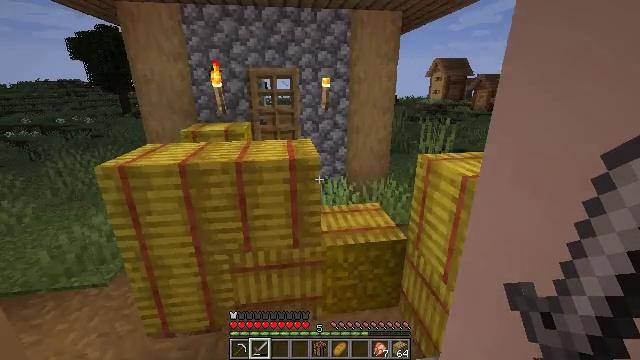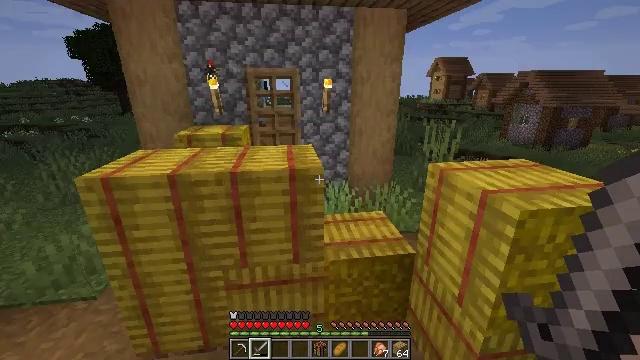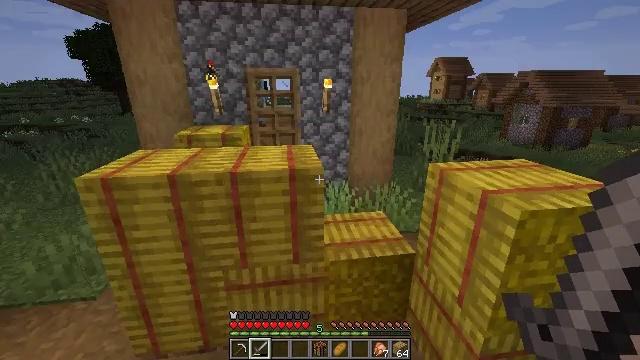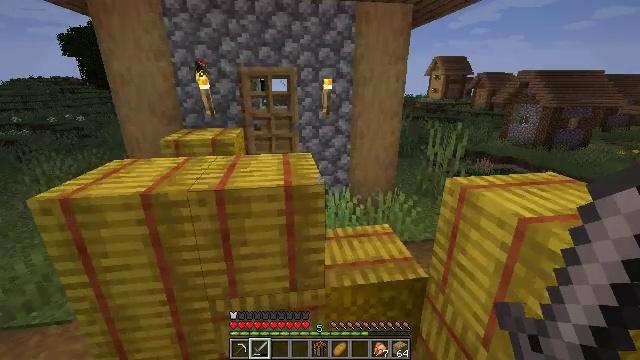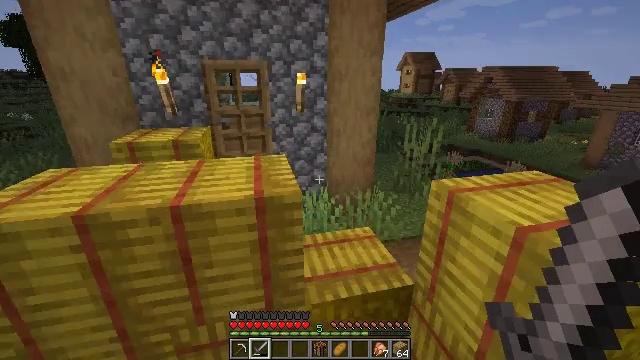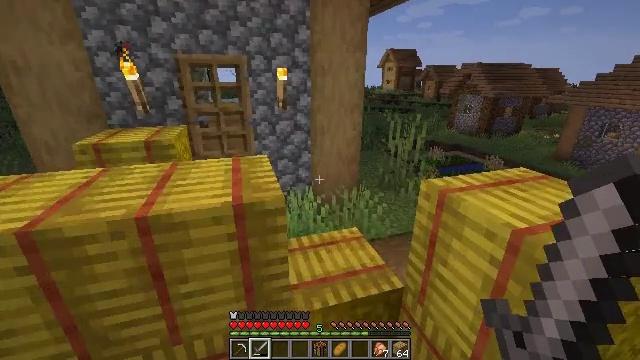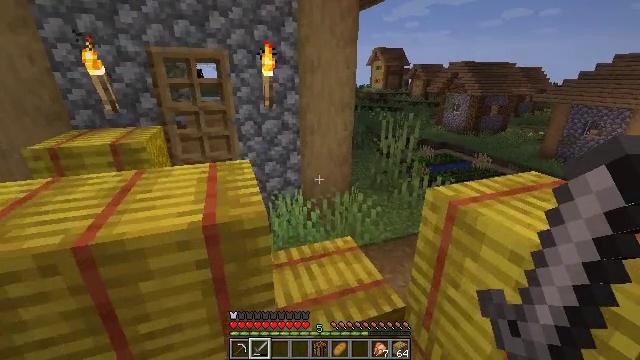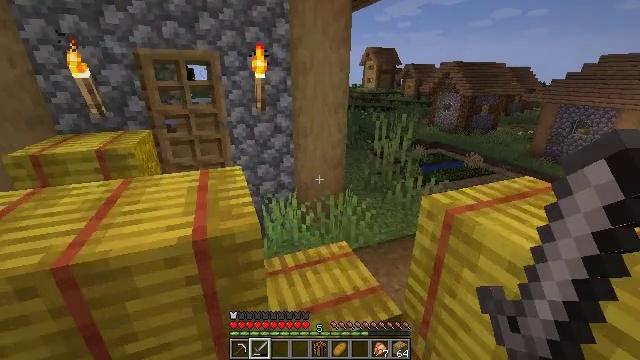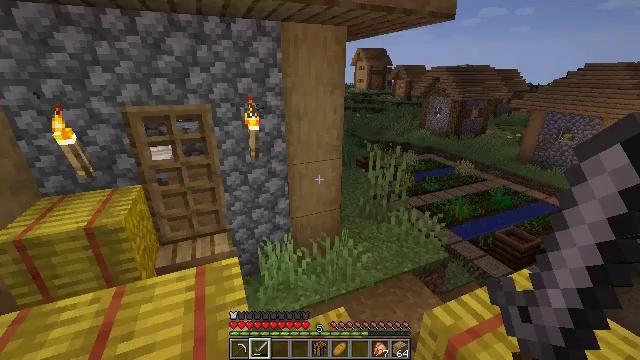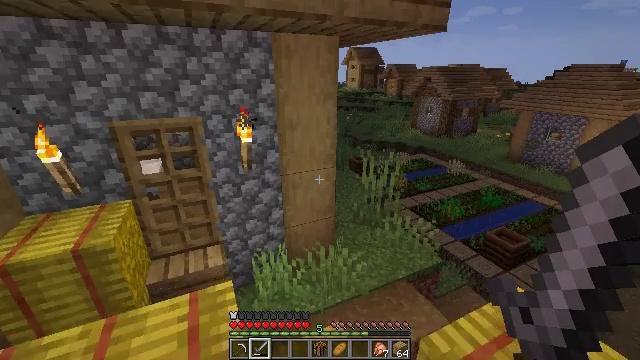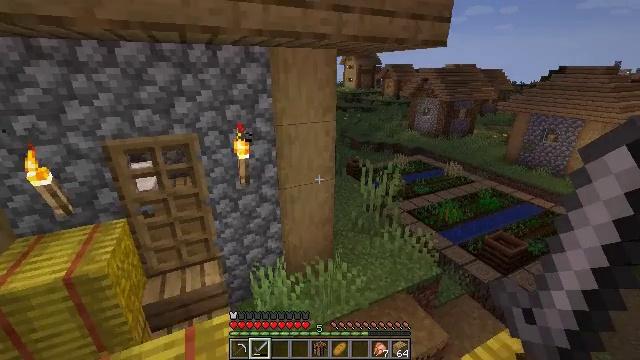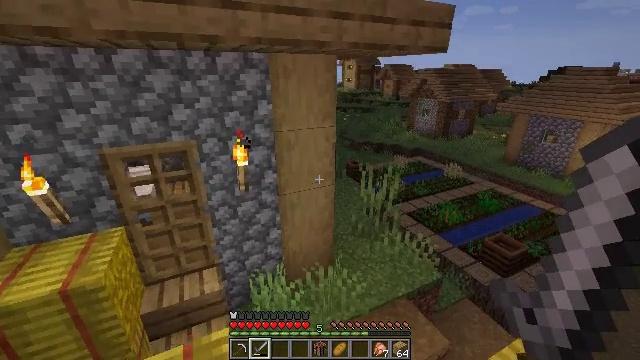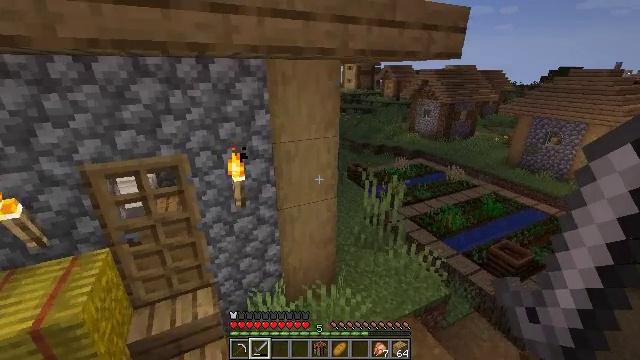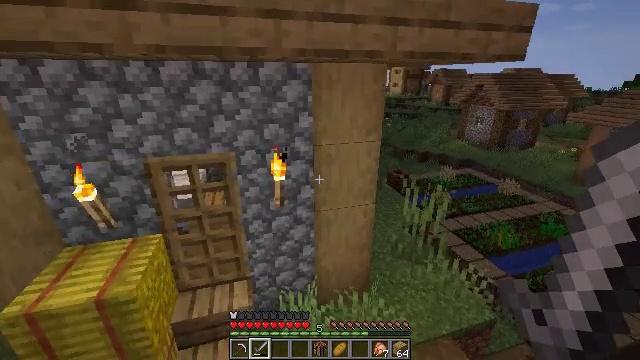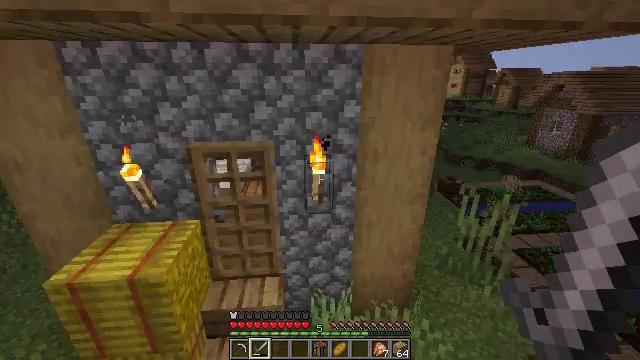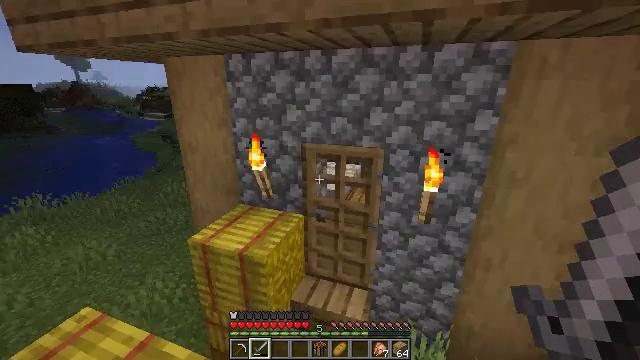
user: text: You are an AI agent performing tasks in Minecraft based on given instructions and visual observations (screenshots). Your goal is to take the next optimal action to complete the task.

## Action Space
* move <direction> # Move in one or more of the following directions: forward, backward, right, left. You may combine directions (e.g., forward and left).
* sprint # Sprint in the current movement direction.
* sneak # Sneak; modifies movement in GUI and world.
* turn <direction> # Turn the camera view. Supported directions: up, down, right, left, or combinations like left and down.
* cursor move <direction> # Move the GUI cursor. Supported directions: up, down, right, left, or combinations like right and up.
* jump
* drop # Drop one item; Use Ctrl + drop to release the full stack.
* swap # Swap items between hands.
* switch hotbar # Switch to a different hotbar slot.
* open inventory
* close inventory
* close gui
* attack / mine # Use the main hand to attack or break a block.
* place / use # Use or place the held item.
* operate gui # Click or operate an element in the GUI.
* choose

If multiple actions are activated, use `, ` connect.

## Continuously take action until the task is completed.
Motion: motion action
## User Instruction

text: Combat the chicken.
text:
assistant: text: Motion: move forward
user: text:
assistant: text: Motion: move forward
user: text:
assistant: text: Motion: move forward
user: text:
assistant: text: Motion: move forward, turn right and down
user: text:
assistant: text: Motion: move forward, turn right
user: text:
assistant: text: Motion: move forward, turn right
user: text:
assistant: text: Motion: move forward, turn right, jump
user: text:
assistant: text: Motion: move forward, turn right, jump
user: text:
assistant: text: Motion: move forward, turn right, jump
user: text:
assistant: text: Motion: move forward, jump
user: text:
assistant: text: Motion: move forward, jump
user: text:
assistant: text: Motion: move forward, jump
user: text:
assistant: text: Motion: move forward, turn left, jump
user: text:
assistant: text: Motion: move forward, turn left, jump
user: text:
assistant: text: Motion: move forward, turn left and up, jump
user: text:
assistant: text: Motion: move forward, turn left
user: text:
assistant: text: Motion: move forward
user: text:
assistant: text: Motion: move forward
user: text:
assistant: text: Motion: move forward, use / place
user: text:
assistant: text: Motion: move forward, use / place
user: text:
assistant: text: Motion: move forward, use / place
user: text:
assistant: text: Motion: move forward
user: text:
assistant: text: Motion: move forward
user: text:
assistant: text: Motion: move forward, turn right and down
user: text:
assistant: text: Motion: move forward, turn right
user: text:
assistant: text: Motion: move forward, turn right
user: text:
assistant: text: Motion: move forward, turn right and down
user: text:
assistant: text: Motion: move forward, turn right and down
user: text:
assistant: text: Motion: move forward, turn right
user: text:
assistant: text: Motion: move forward and move left